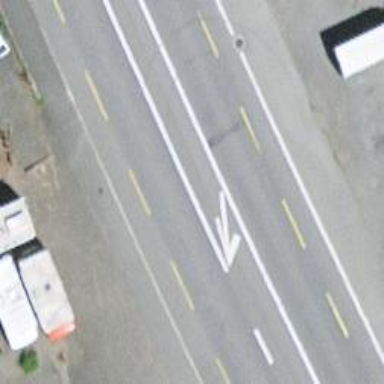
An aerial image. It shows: Primary highway with designated cycle lane.